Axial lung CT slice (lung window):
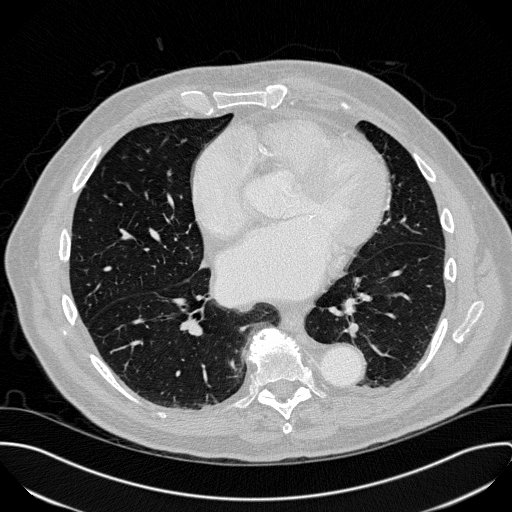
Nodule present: no